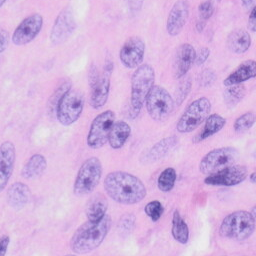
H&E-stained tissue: Skin